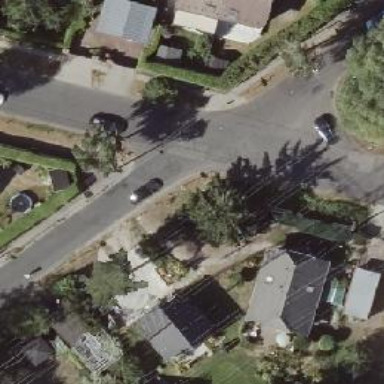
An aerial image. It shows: Asphalt road in residential area.